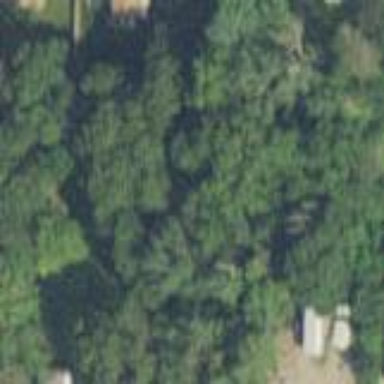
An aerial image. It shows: Broadleaved woodland area.